A scalogram of one vibration snapshot from a rotating bearing is shown, computed with a continuous wavelet transform. What is the most likely bearing condition (normal, inner_race, outer_race, ball)?
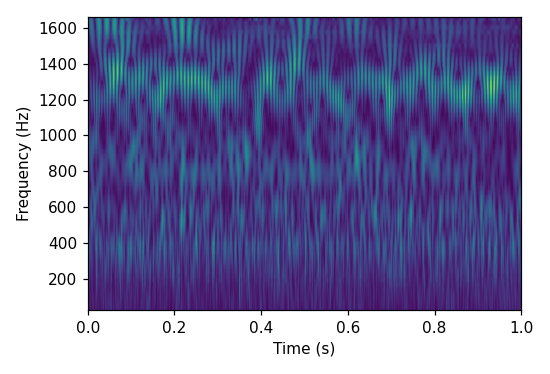
Answer: outer_race